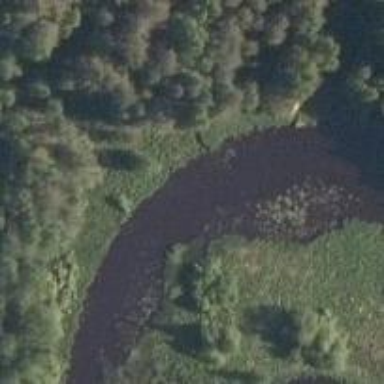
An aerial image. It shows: Beautiful view of river.